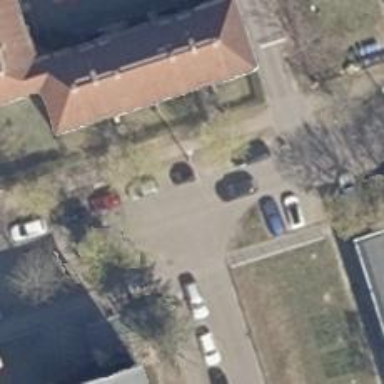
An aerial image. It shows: Paved alley for service vehicles.